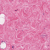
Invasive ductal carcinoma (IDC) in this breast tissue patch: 0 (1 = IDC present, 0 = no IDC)